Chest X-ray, PA view. Patient: 33 years old, sex M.
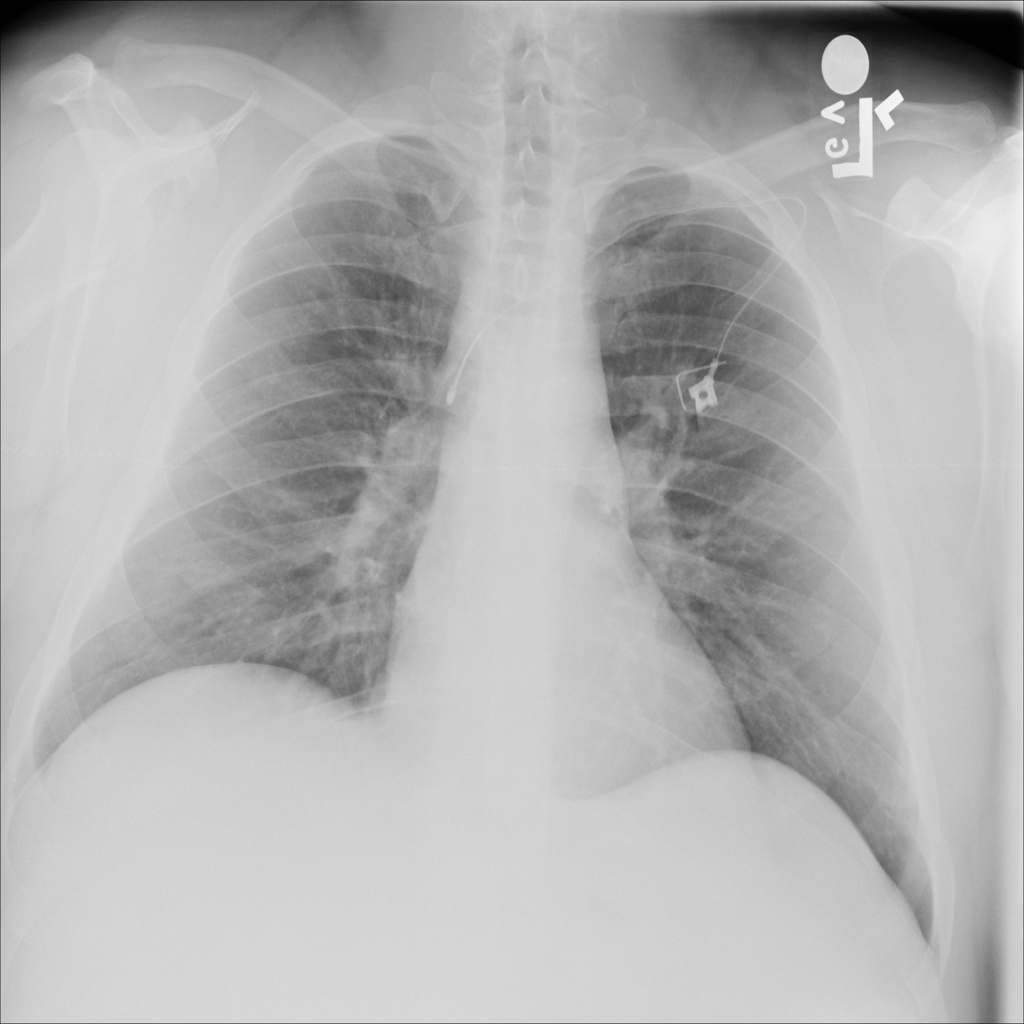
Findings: No Finding